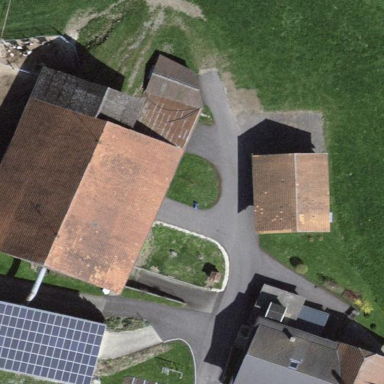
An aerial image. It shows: Farmyard area.